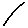
Label: line